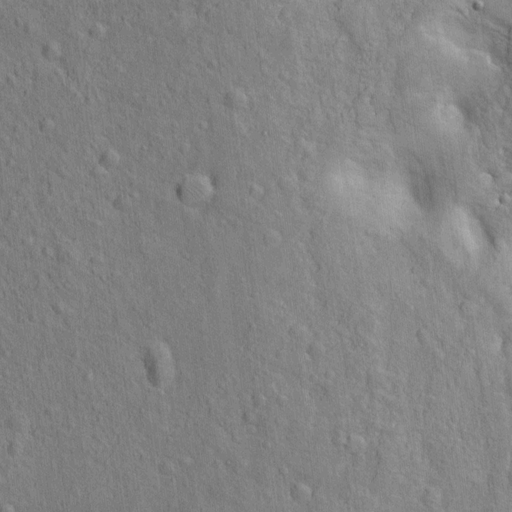
Classes present: Background, Cone